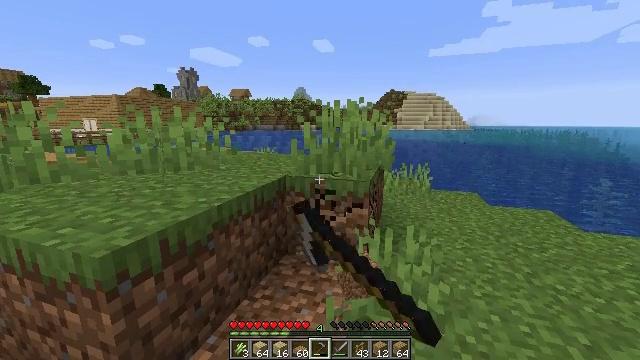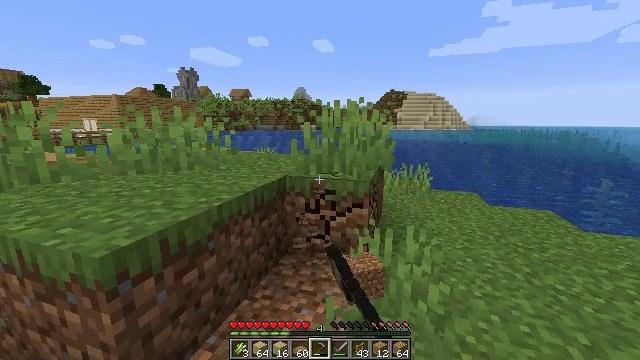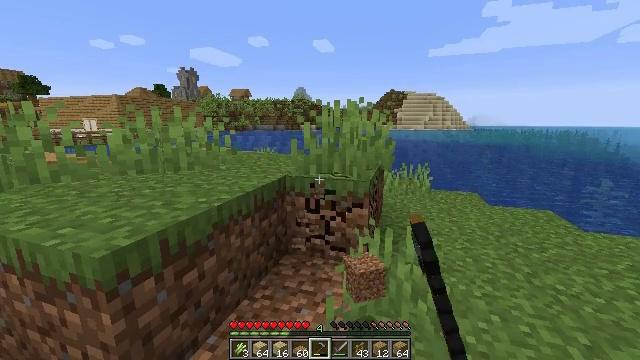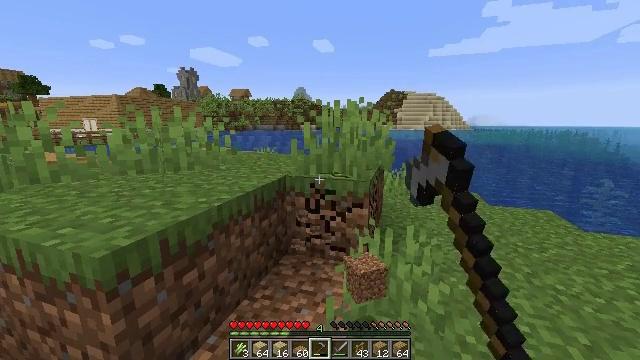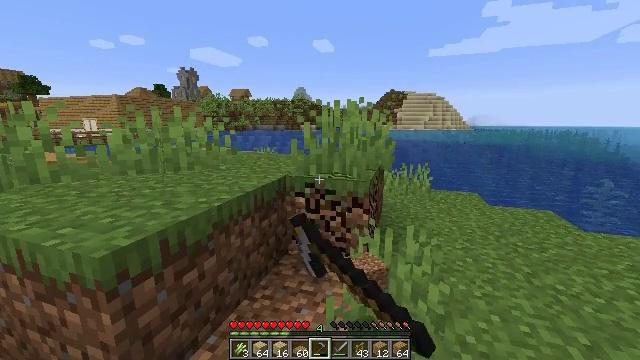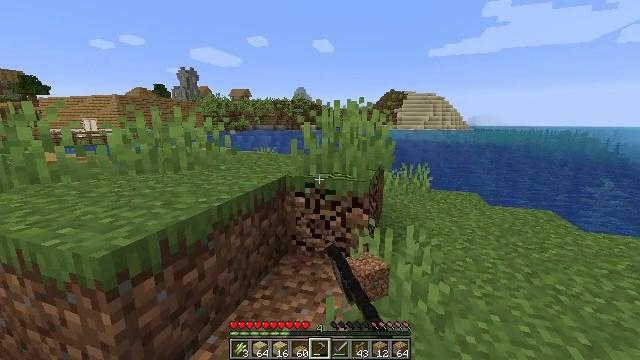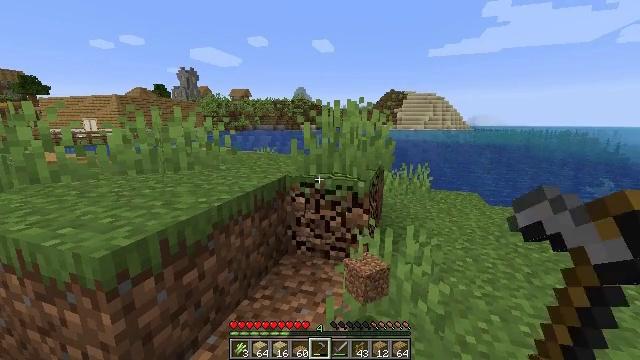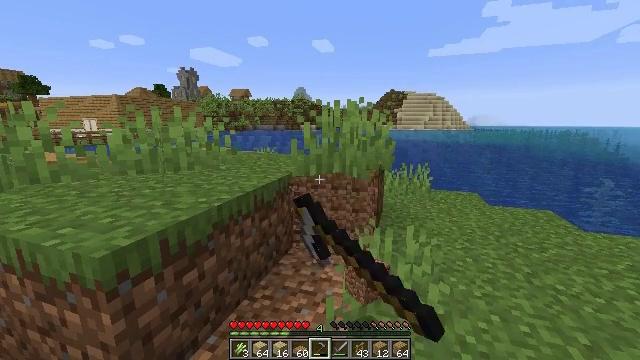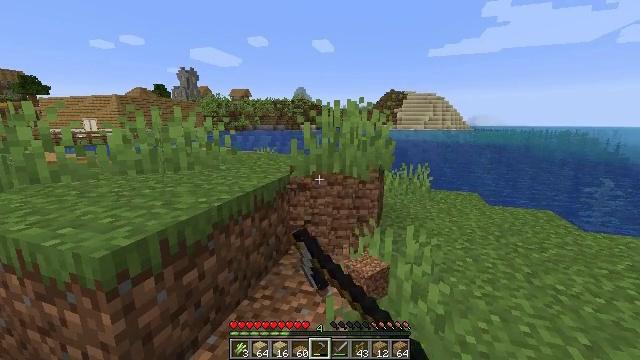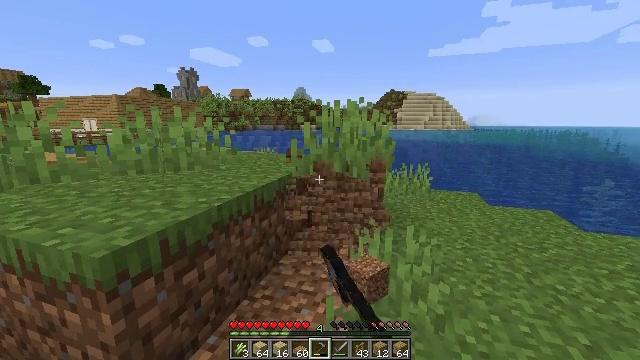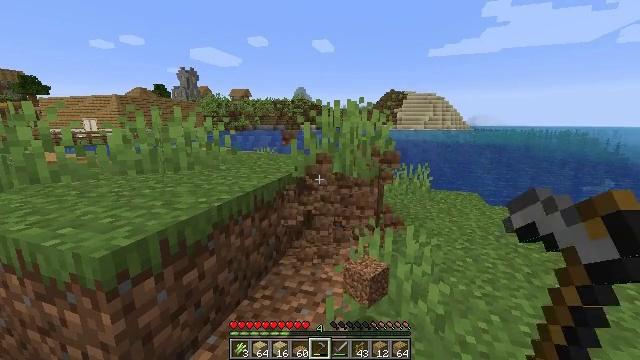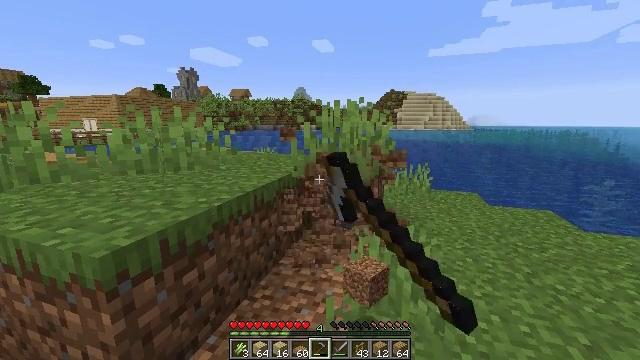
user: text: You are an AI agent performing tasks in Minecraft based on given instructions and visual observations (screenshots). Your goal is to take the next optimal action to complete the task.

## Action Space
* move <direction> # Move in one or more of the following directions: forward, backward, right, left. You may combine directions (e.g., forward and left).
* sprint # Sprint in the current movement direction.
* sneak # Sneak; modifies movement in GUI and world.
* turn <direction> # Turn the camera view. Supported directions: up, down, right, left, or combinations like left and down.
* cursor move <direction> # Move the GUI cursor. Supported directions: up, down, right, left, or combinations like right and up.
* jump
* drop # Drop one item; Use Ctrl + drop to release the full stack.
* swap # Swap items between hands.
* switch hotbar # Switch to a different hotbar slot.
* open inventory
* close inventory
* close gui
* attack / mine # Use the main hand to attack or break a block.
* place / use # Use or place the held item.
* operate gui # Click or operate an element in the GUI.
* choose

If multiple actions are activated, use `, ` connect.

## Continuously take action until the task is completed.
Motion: motion action
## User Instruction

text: Break the grass block.
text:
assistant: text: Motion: attack / mine
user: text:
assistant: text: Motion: attack / mine
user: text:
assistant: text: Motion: attack / mine
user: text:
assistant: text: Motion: attack / mine
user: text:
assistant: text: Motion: attack / mine
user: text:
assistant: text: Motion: attack / mine
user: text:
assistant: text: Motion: attack / mine
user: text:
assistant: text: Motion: attack / mine
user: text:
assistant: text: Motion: attack / mine
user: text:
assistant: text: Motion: attack / mine
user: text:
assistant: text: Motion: attack / mine
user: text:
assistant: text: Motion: attack / mine